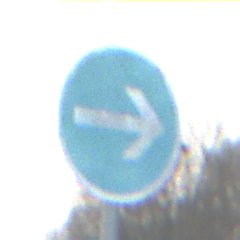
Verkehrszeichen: VorgeschriebeneFahrtrichtungHierRechts
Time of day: SunriseSunset
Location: Outdoor (RoadRail)
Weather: PartlyCloudy
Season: NotSpecified
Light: Natural